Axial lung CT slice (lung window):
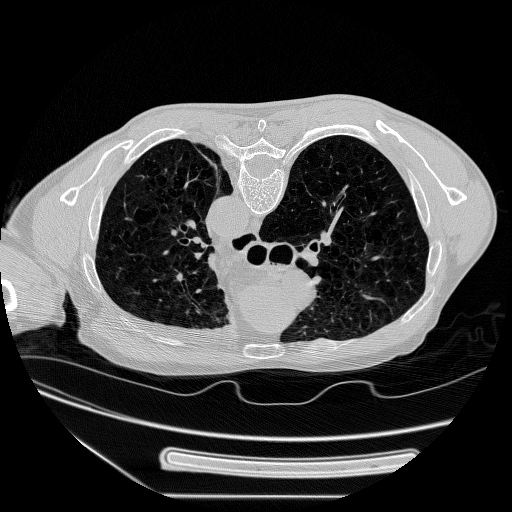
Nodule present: no